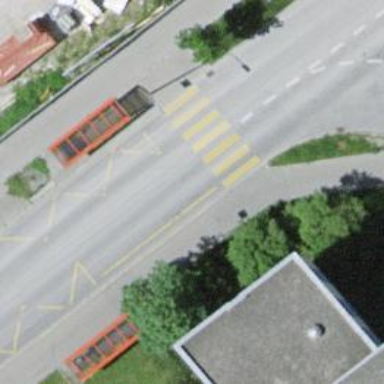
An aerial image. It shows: Marked crossing with zebra stripes on the road.